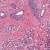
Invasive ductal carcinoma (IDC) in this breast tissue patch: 1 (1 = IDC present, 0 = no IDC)